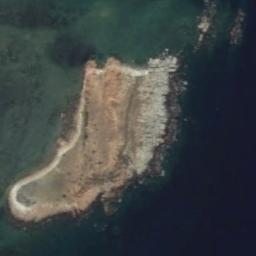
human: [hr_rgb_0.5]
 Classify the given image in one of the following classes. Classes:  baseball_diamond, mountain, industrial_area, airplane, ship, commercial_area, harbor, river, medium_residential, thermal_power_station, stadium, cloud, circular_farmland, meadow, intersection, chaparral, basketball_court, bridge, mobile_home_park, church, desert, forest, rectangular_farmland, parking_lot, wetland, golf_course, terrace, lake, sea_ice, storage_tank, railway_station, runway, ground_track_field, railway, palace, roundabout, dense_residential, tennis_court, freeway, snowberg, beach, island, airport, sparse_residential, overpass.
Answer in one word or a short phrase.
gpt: island